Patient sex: M
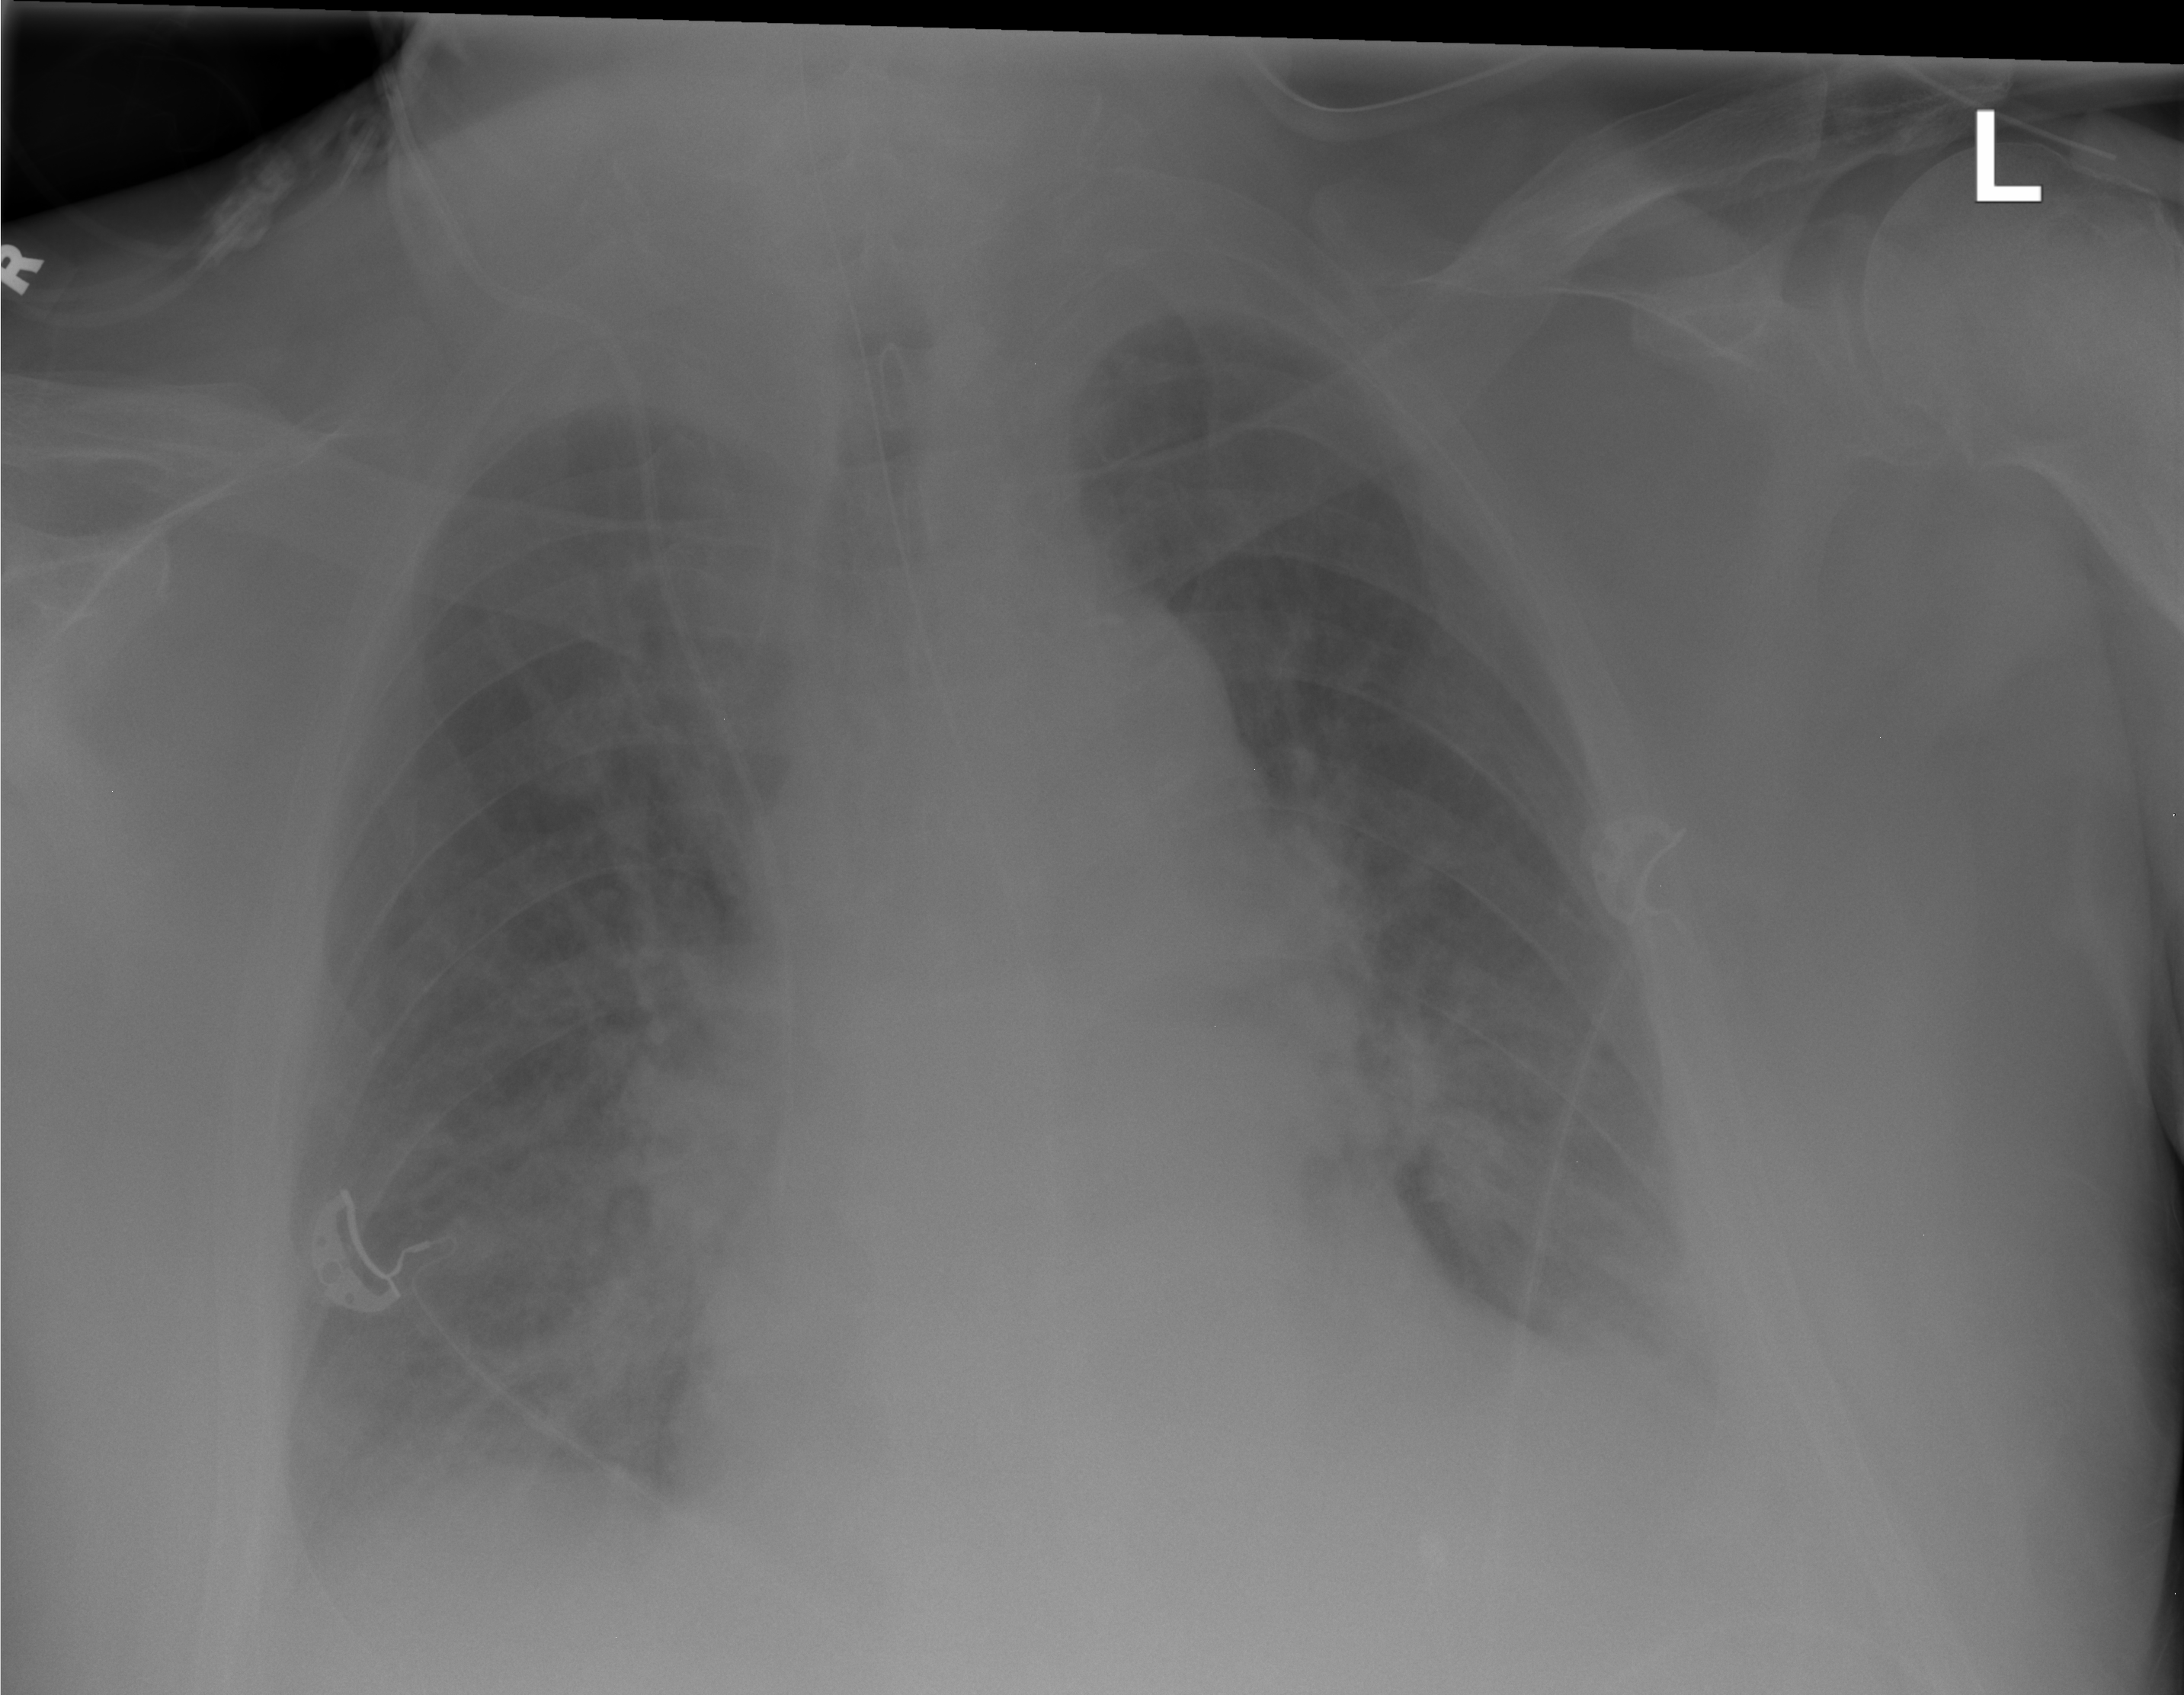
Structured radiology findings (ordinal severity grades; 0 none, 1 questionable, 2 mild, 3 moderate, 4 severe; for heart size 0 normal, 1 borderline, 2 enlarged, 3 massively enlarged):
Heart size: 2
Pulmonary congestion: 2
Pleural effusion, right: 2
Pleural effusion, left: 2
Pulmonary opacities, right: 2
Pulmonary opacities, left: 2
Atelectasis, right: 2
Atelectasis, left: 2